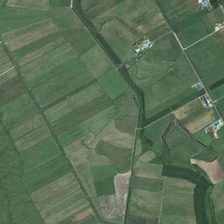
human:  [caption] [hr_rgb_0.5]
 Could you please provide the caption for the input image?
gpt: many pieces of green farmlands are together .

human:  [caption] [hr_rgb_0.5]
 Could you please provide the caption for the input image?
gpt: many pieces of green farmlands are together .

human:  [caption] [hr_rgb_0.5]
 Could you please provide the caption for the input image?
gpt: many pieces of green farmlands are together .

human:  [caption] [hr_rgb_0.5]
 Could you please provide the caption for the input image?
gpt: many pieces of green farmlands are together .

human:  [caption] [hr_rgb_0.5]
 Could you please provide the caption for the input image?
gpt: many pieces of green farmlands are together .